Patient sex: F
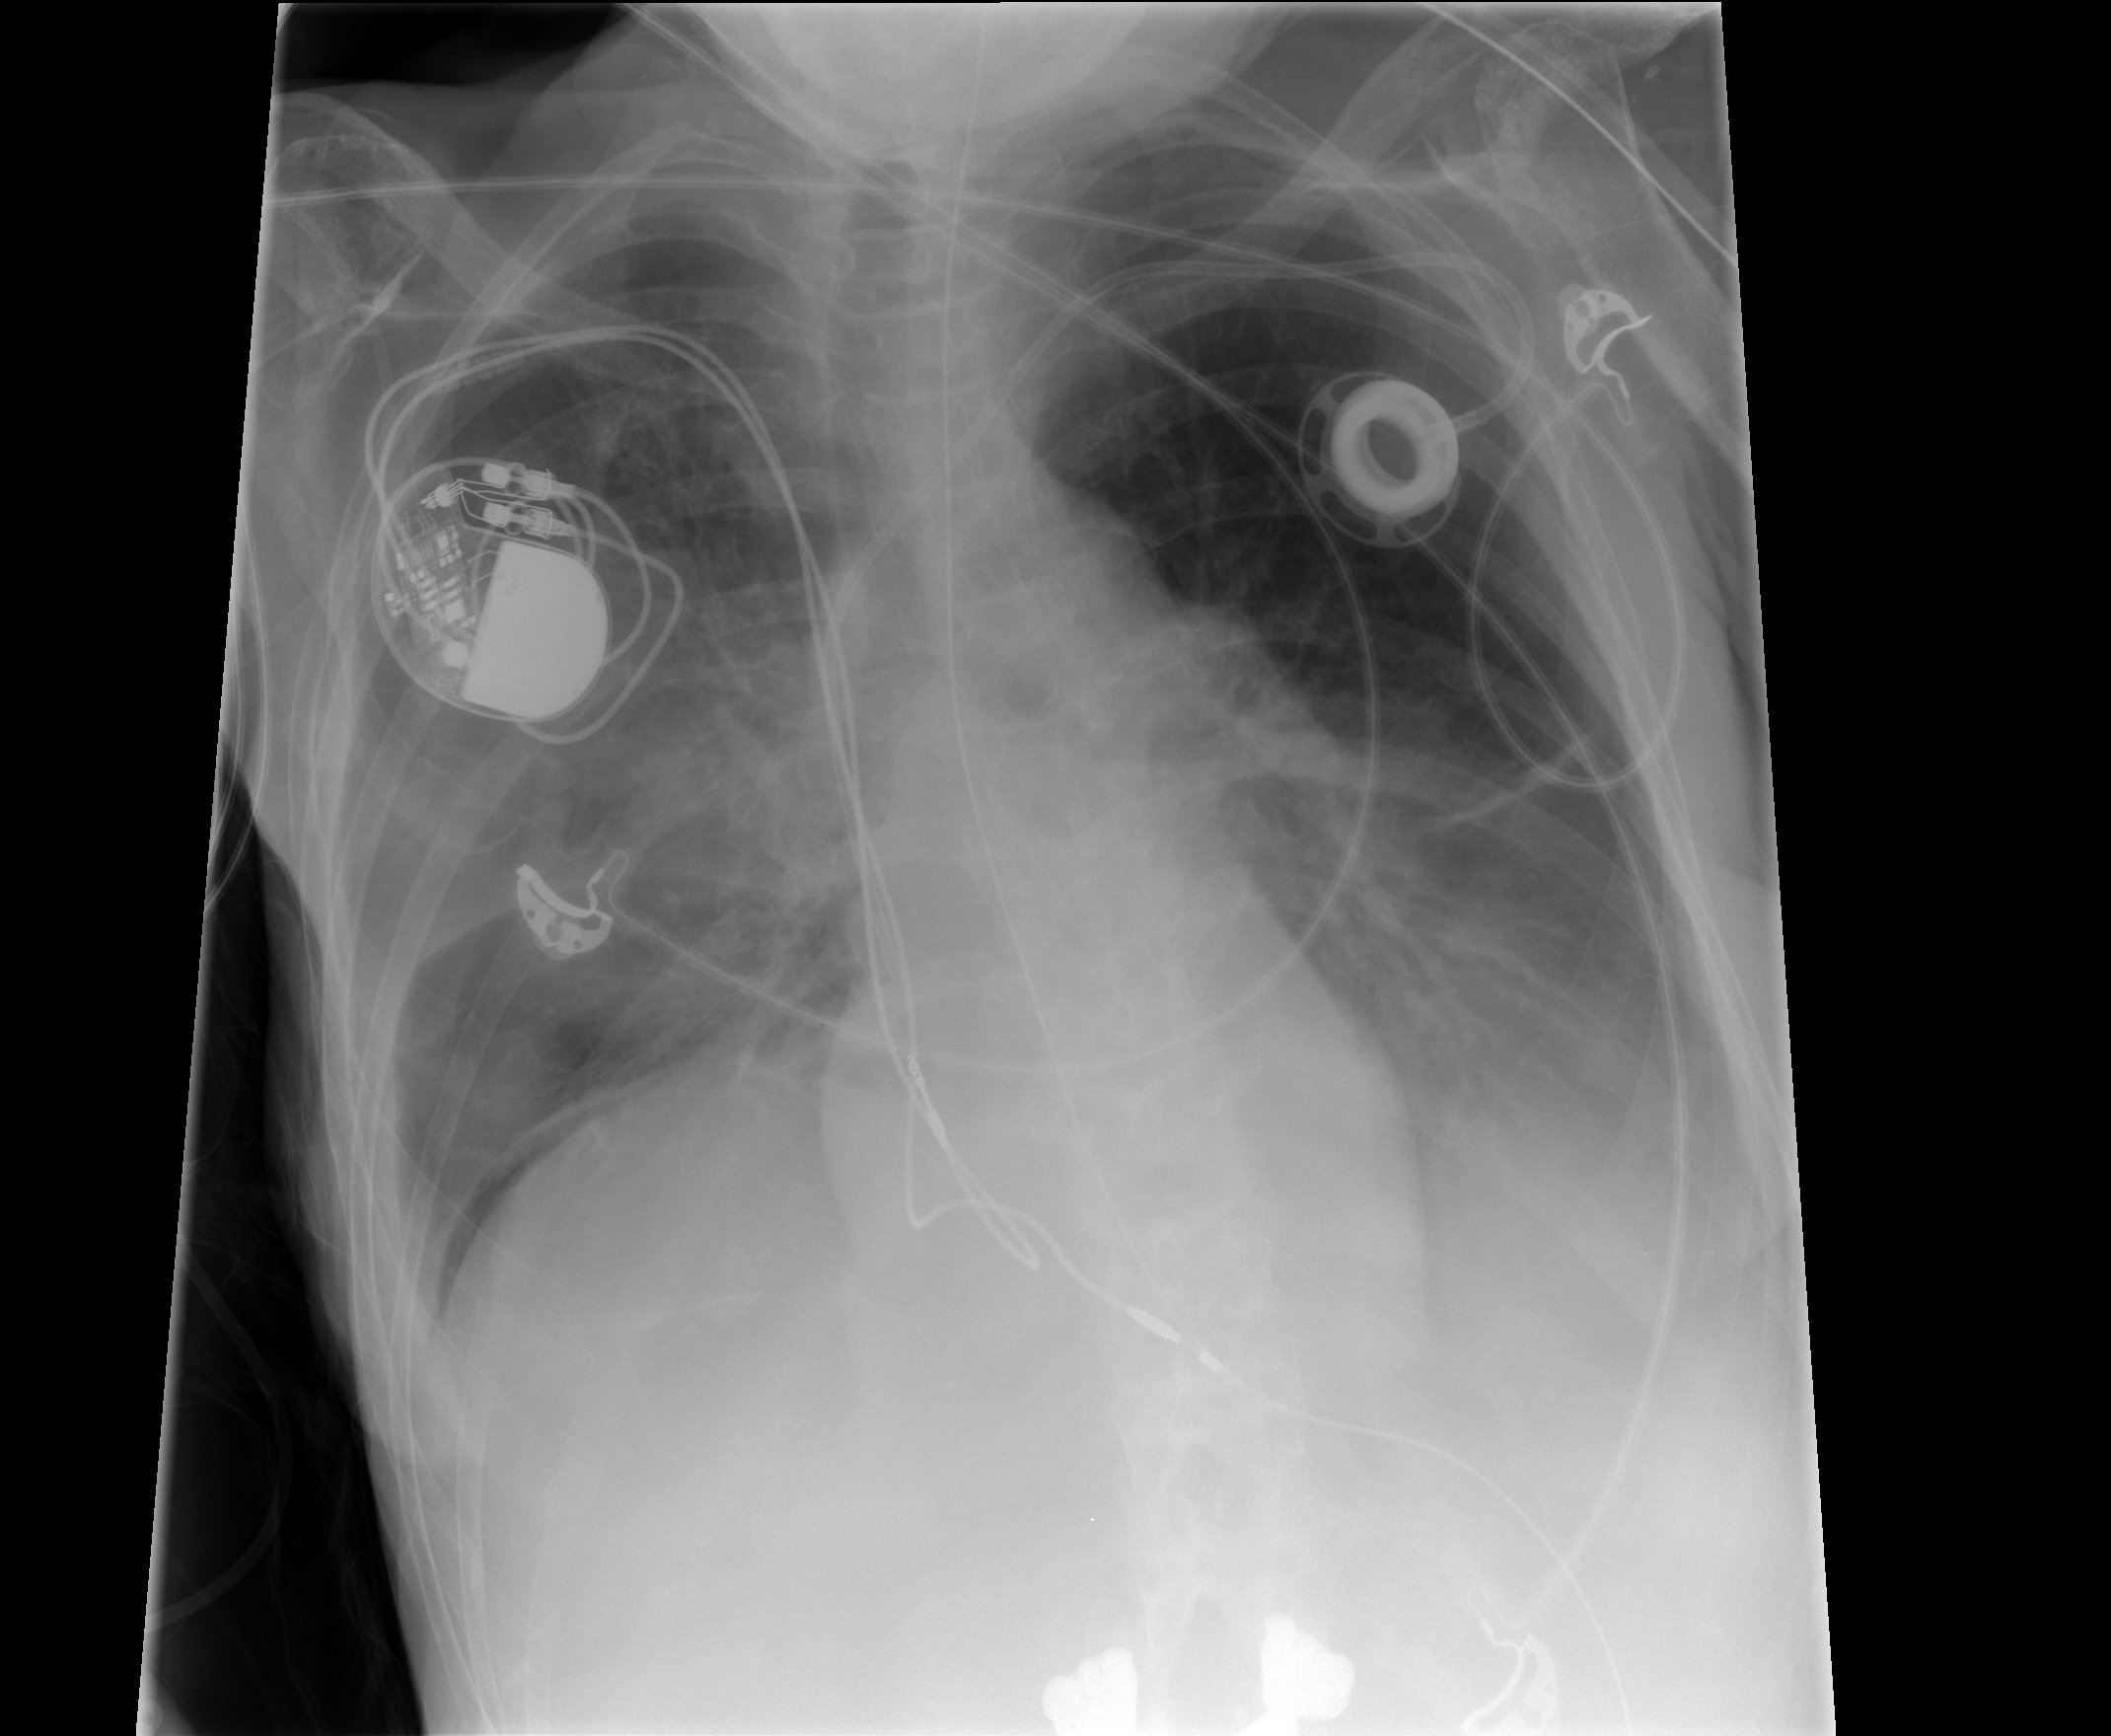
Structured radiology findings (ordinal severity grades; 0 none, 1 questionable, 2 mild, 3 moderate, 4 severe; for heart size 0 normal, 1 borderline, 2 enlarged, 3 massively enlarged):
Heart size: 0
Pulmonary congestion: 0
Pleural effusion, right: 2
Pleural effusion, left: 2
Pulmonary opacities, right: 2
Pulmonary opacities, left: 0
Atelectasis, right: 2
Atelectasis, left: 2